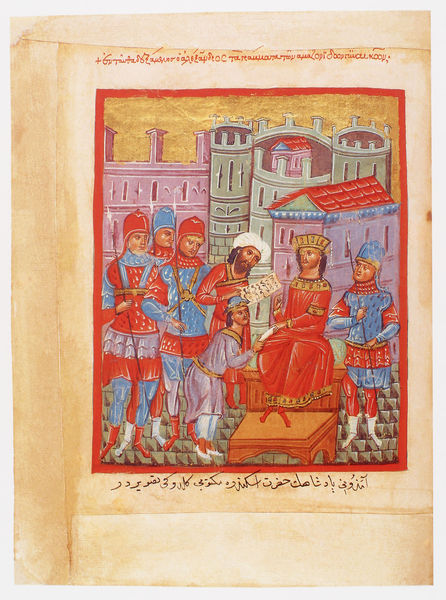
Titel: Der griechische Alexanderroman
Institution: Venedig, Hellenic Institute Codex Gr. 5
Schlagwörter: blau, menschen, grau, zeichnung, haus, rot, malerei, bibel, rahmen, gold, sitzend, krone, rosa, turm, schrift, papier, fahne, ziegel, lila, violett, bank, schemel, könig, soldaten, thron, buch, burg, orientalisch, türme, palast, festung, seite, illustration, text, soldat, herrscher, ritter, buchseite, pergament, karte, arabisch, christus, brief, griechisch, mittelalter, geistliche, lanzen, speer, schriftstück, turban, bildunterschrift, purpur, hasu, dokument, papyrus, alexander, arabische schriftzeichen, alexanderroman